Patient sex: M
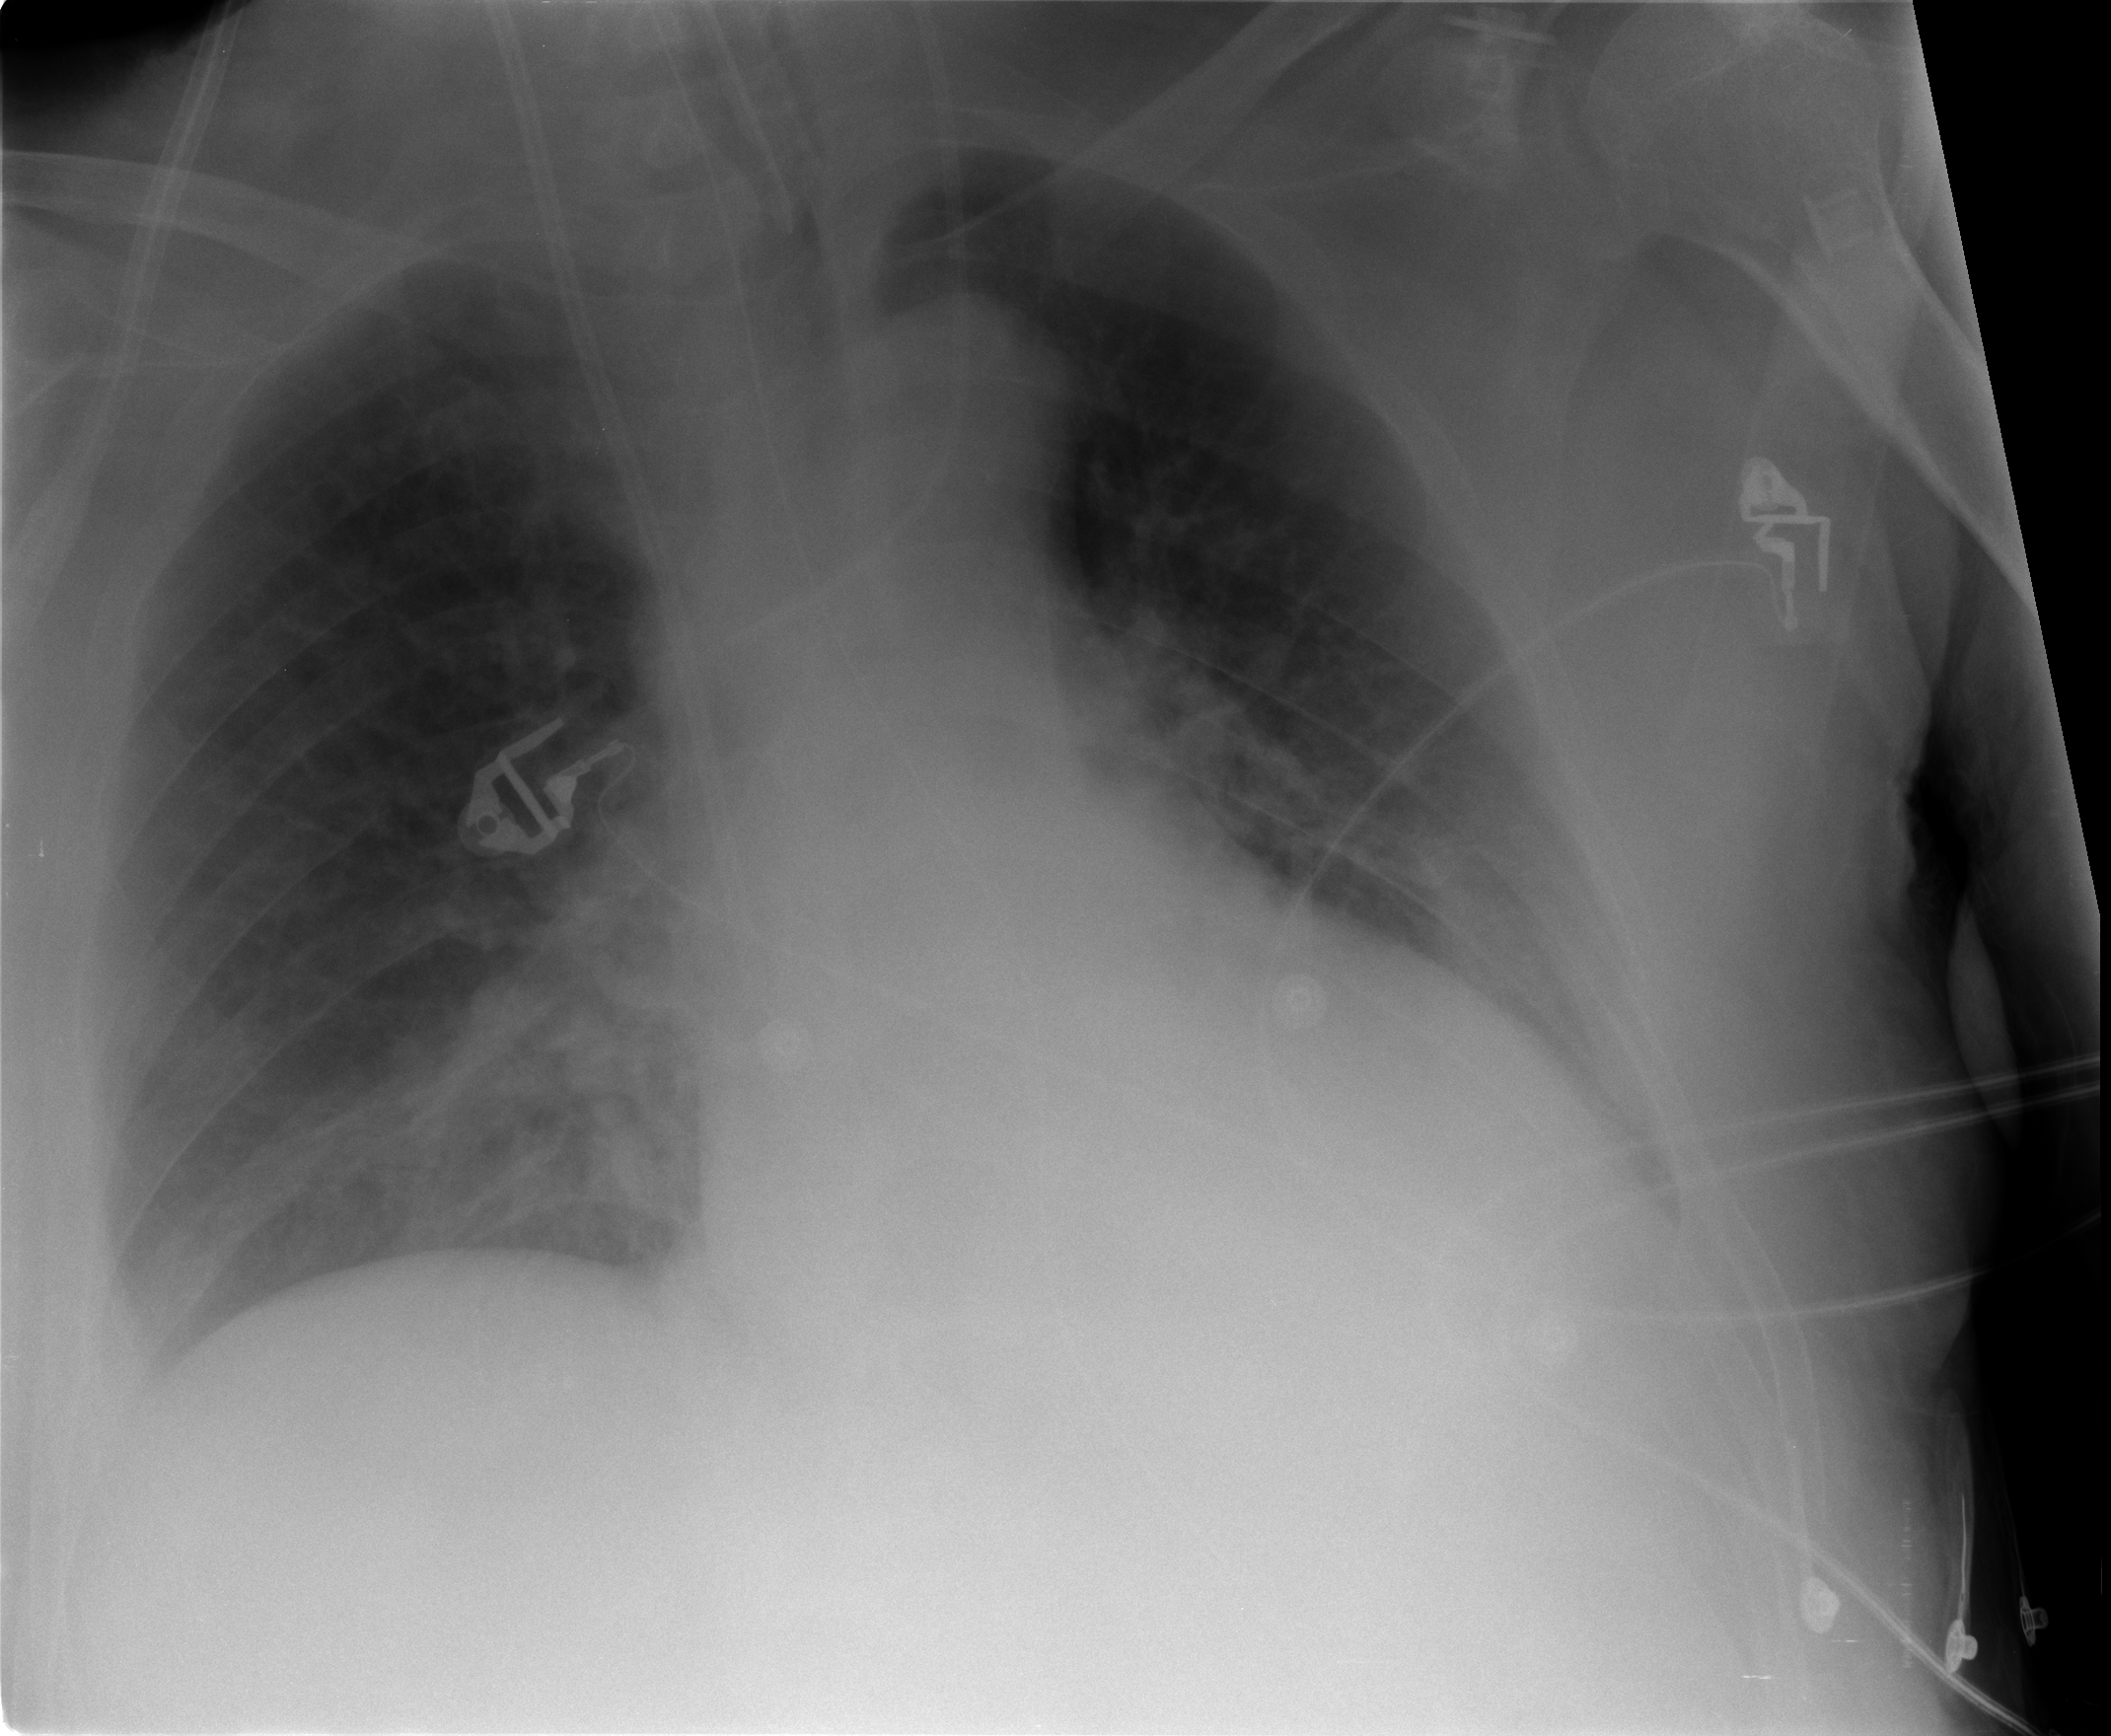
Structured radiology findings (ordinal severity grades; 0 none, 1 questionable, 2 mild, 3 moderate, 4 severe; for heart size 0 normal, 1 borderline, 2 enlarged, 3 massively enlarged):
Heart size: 2
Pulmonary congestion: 1
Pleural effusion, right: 0
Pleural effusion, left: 1
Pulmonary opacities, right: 0
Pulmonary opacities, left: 0
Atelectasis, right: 2
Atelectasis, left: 2